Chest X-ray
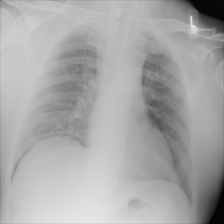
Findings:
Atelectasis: negative
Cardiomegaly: negative
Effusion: negative
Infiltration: negative
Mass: negative
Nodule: negative
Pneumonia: negative
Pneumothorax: negative
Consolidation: negative
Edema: negative
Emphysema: negative
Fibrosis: negative
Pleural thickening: negative
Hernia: negative